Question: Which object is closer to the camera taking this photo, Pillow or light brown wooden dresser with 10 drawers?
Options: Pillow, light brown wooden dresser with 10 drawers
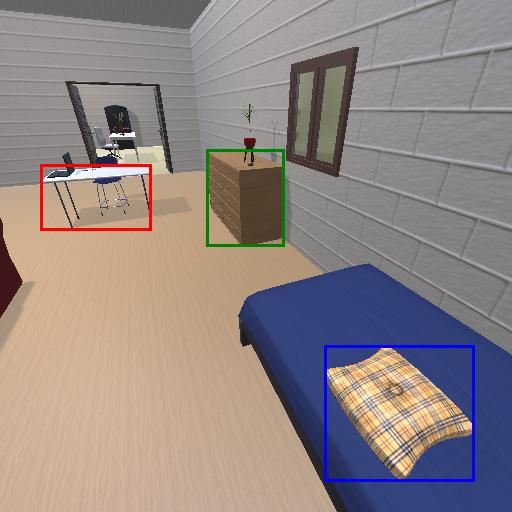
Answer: Pillow